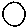
Label: circle